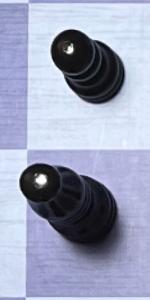
Label: Bishop_Black